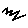
Label: zigzag